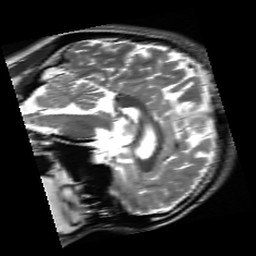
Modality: inplaneT2
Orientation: sagittal
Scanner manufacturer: siemens
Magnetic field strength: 3 T
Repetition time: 7.02 s
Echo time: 0.069 s